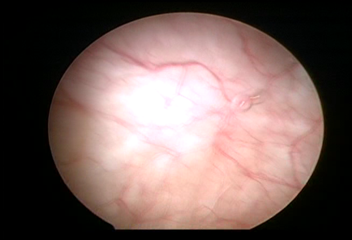
Modality: WLC
Class: Normal mucosa
Bladder cancer association: No